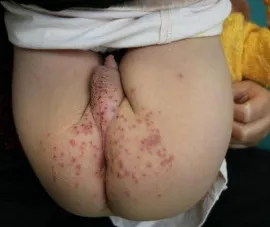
Hip. In the boy (case 1).
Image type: medical_photograph (skin_photograph)